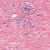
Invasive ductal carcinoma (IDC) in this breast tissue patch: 0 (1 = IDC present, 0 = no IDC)